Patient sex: M
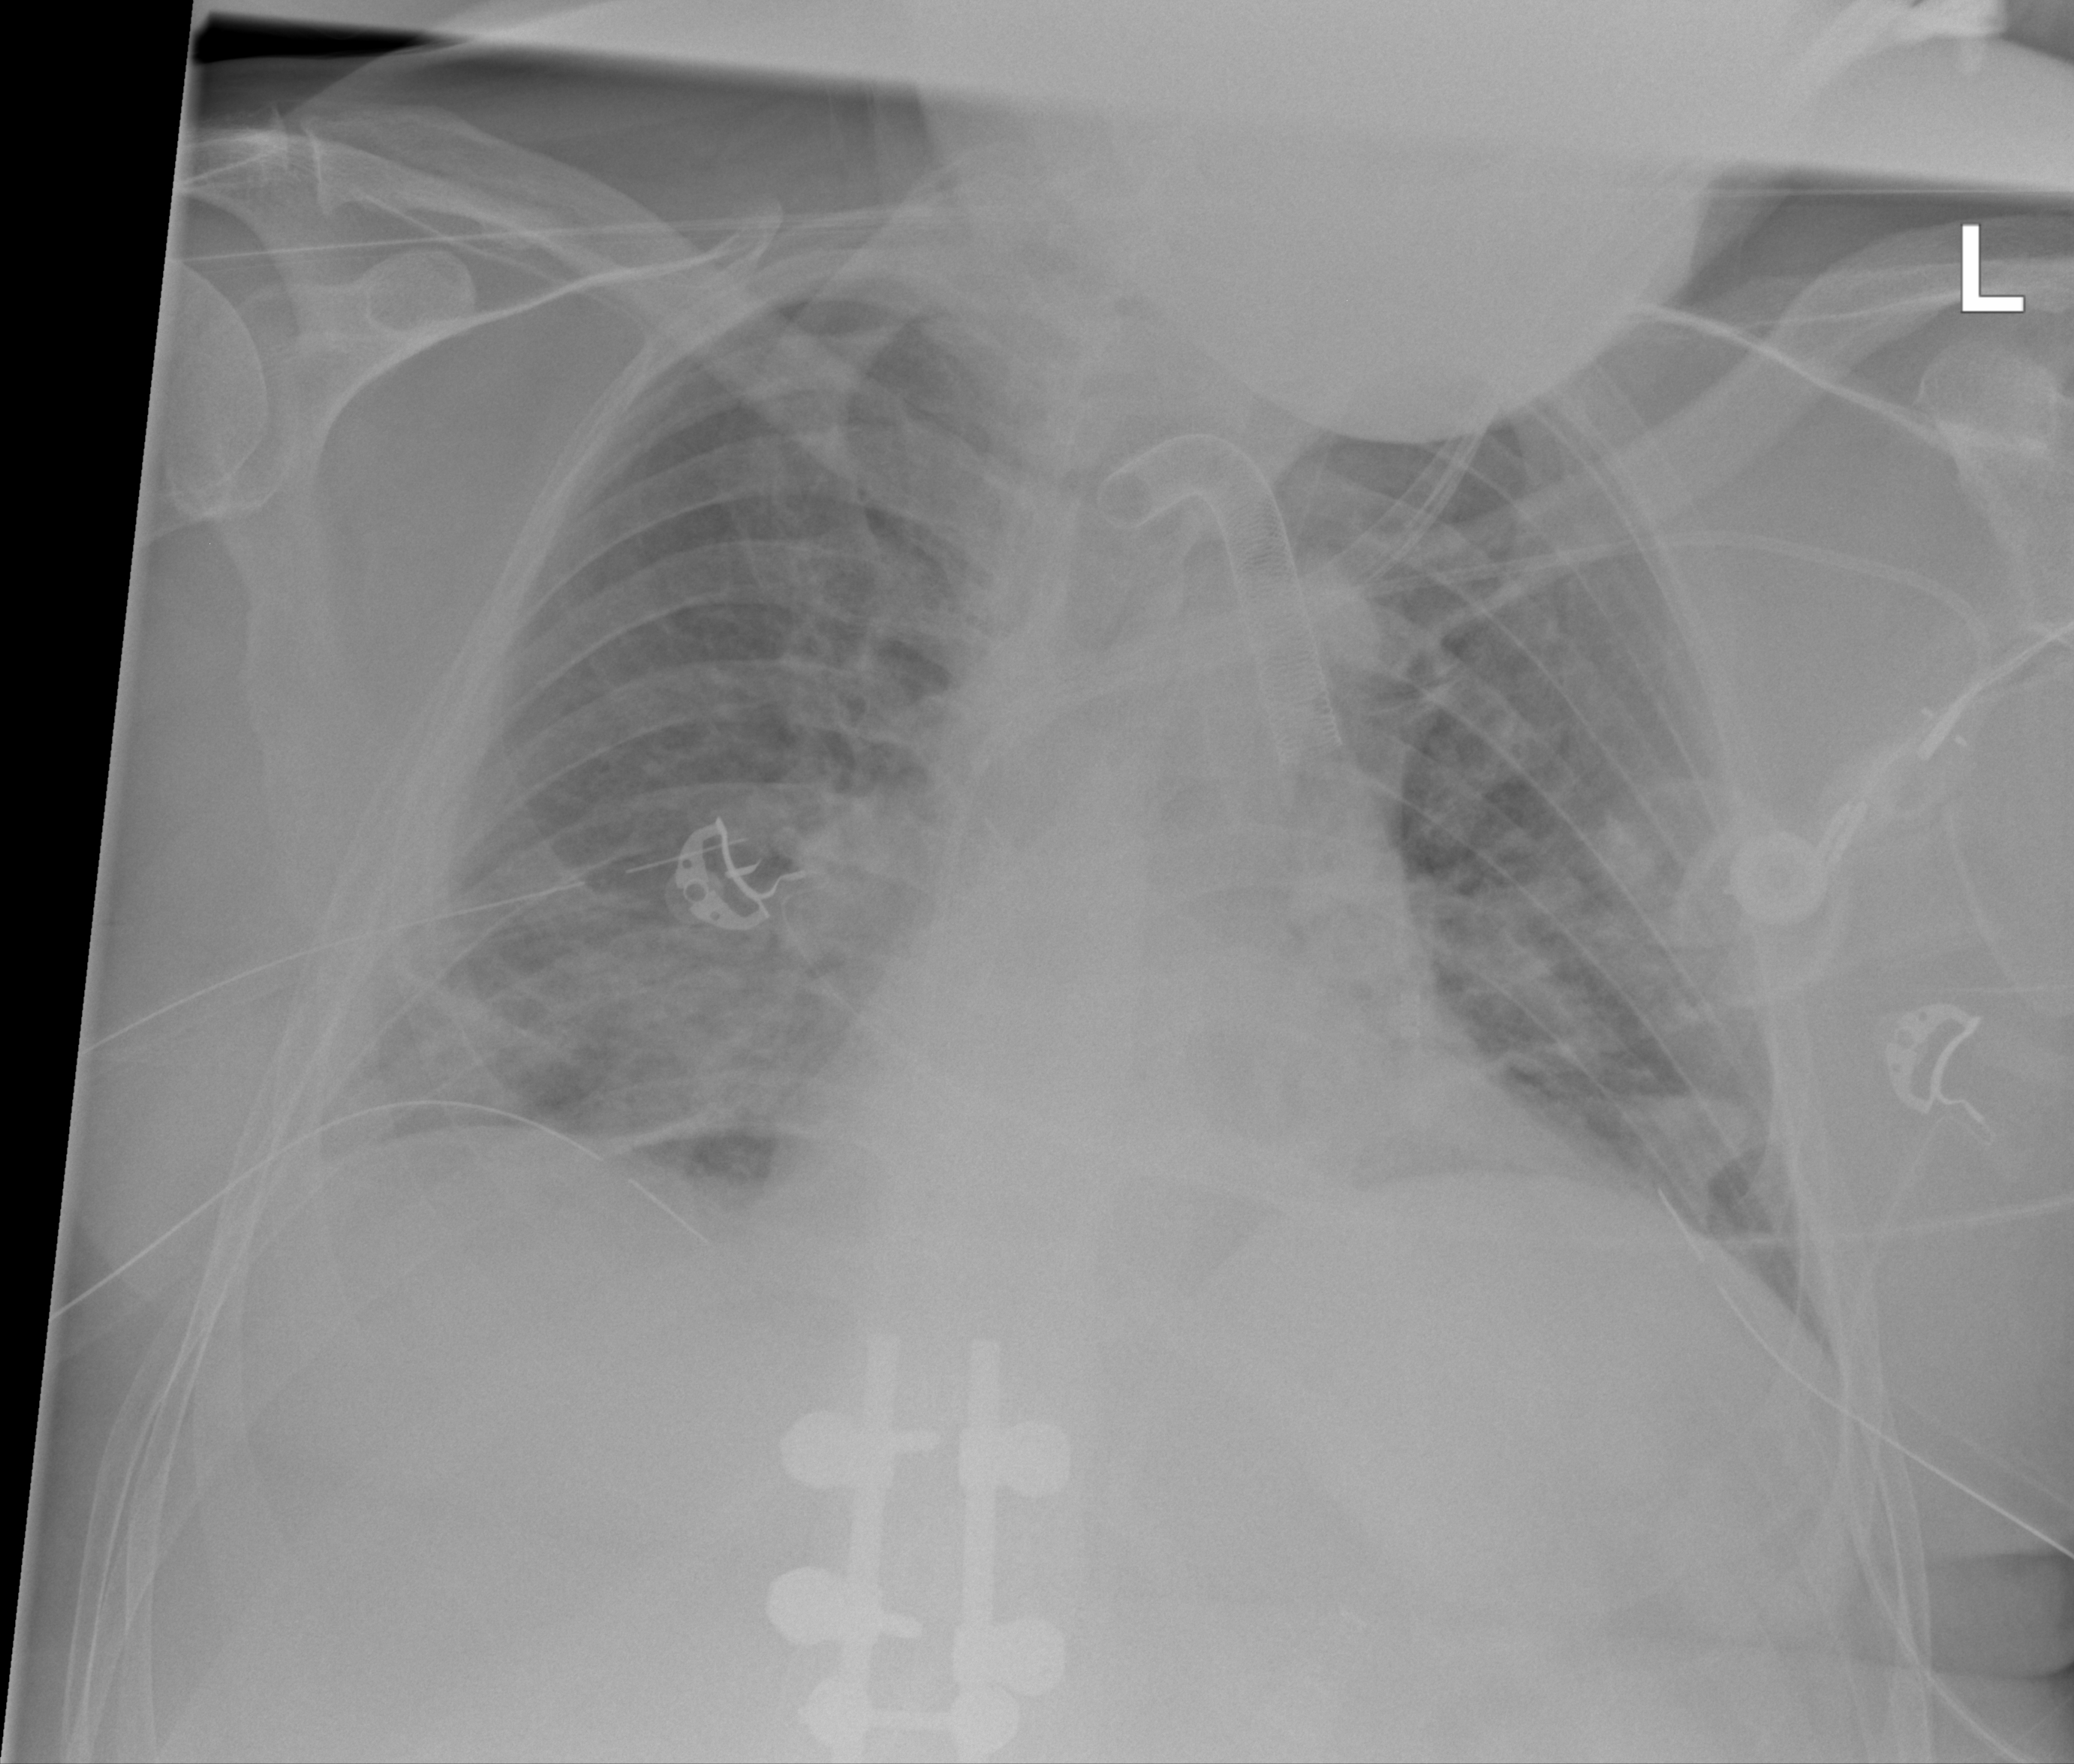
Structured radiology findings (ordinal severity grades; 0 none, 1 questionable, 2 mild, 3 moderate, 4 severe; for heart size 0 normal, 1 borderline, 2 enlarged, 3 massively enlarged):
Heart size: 2
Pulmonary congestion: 2
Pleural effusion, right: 2
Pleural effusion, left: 0
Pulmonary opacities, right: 2
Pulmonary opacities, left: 2
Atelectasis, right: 3
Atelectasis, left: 2